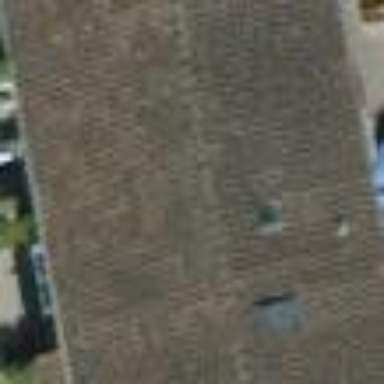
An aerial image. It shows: Building with tile roof.